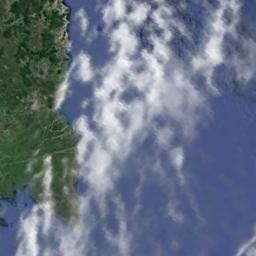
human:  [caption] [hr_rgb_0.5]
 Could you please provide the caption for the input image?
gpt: White clouds on blue sea and green earth .

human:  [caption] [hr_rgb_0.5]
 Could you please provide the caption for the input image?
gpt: The altocumulus are located above the sea and the land covered by dense vegetation .

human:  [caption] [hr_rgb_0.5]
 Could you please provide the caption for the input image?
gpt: The white cloud is above green land and blue sea .

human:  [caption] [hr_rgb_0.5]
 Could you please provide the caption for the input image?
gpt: A thin cloud floats on the azure sea .

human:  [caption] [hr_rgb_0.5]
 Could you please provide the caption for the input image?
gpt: A few pieces of white clouds above a coast .